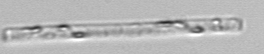
Label: Leptocylindrus